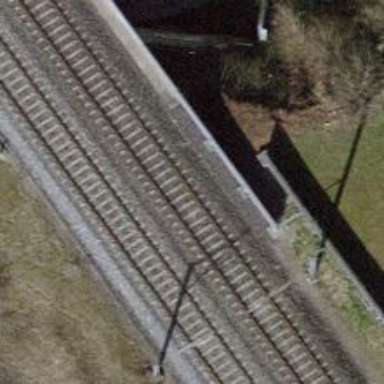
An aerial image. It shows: Single-track railway bridge with electrified contact line.